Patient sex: M
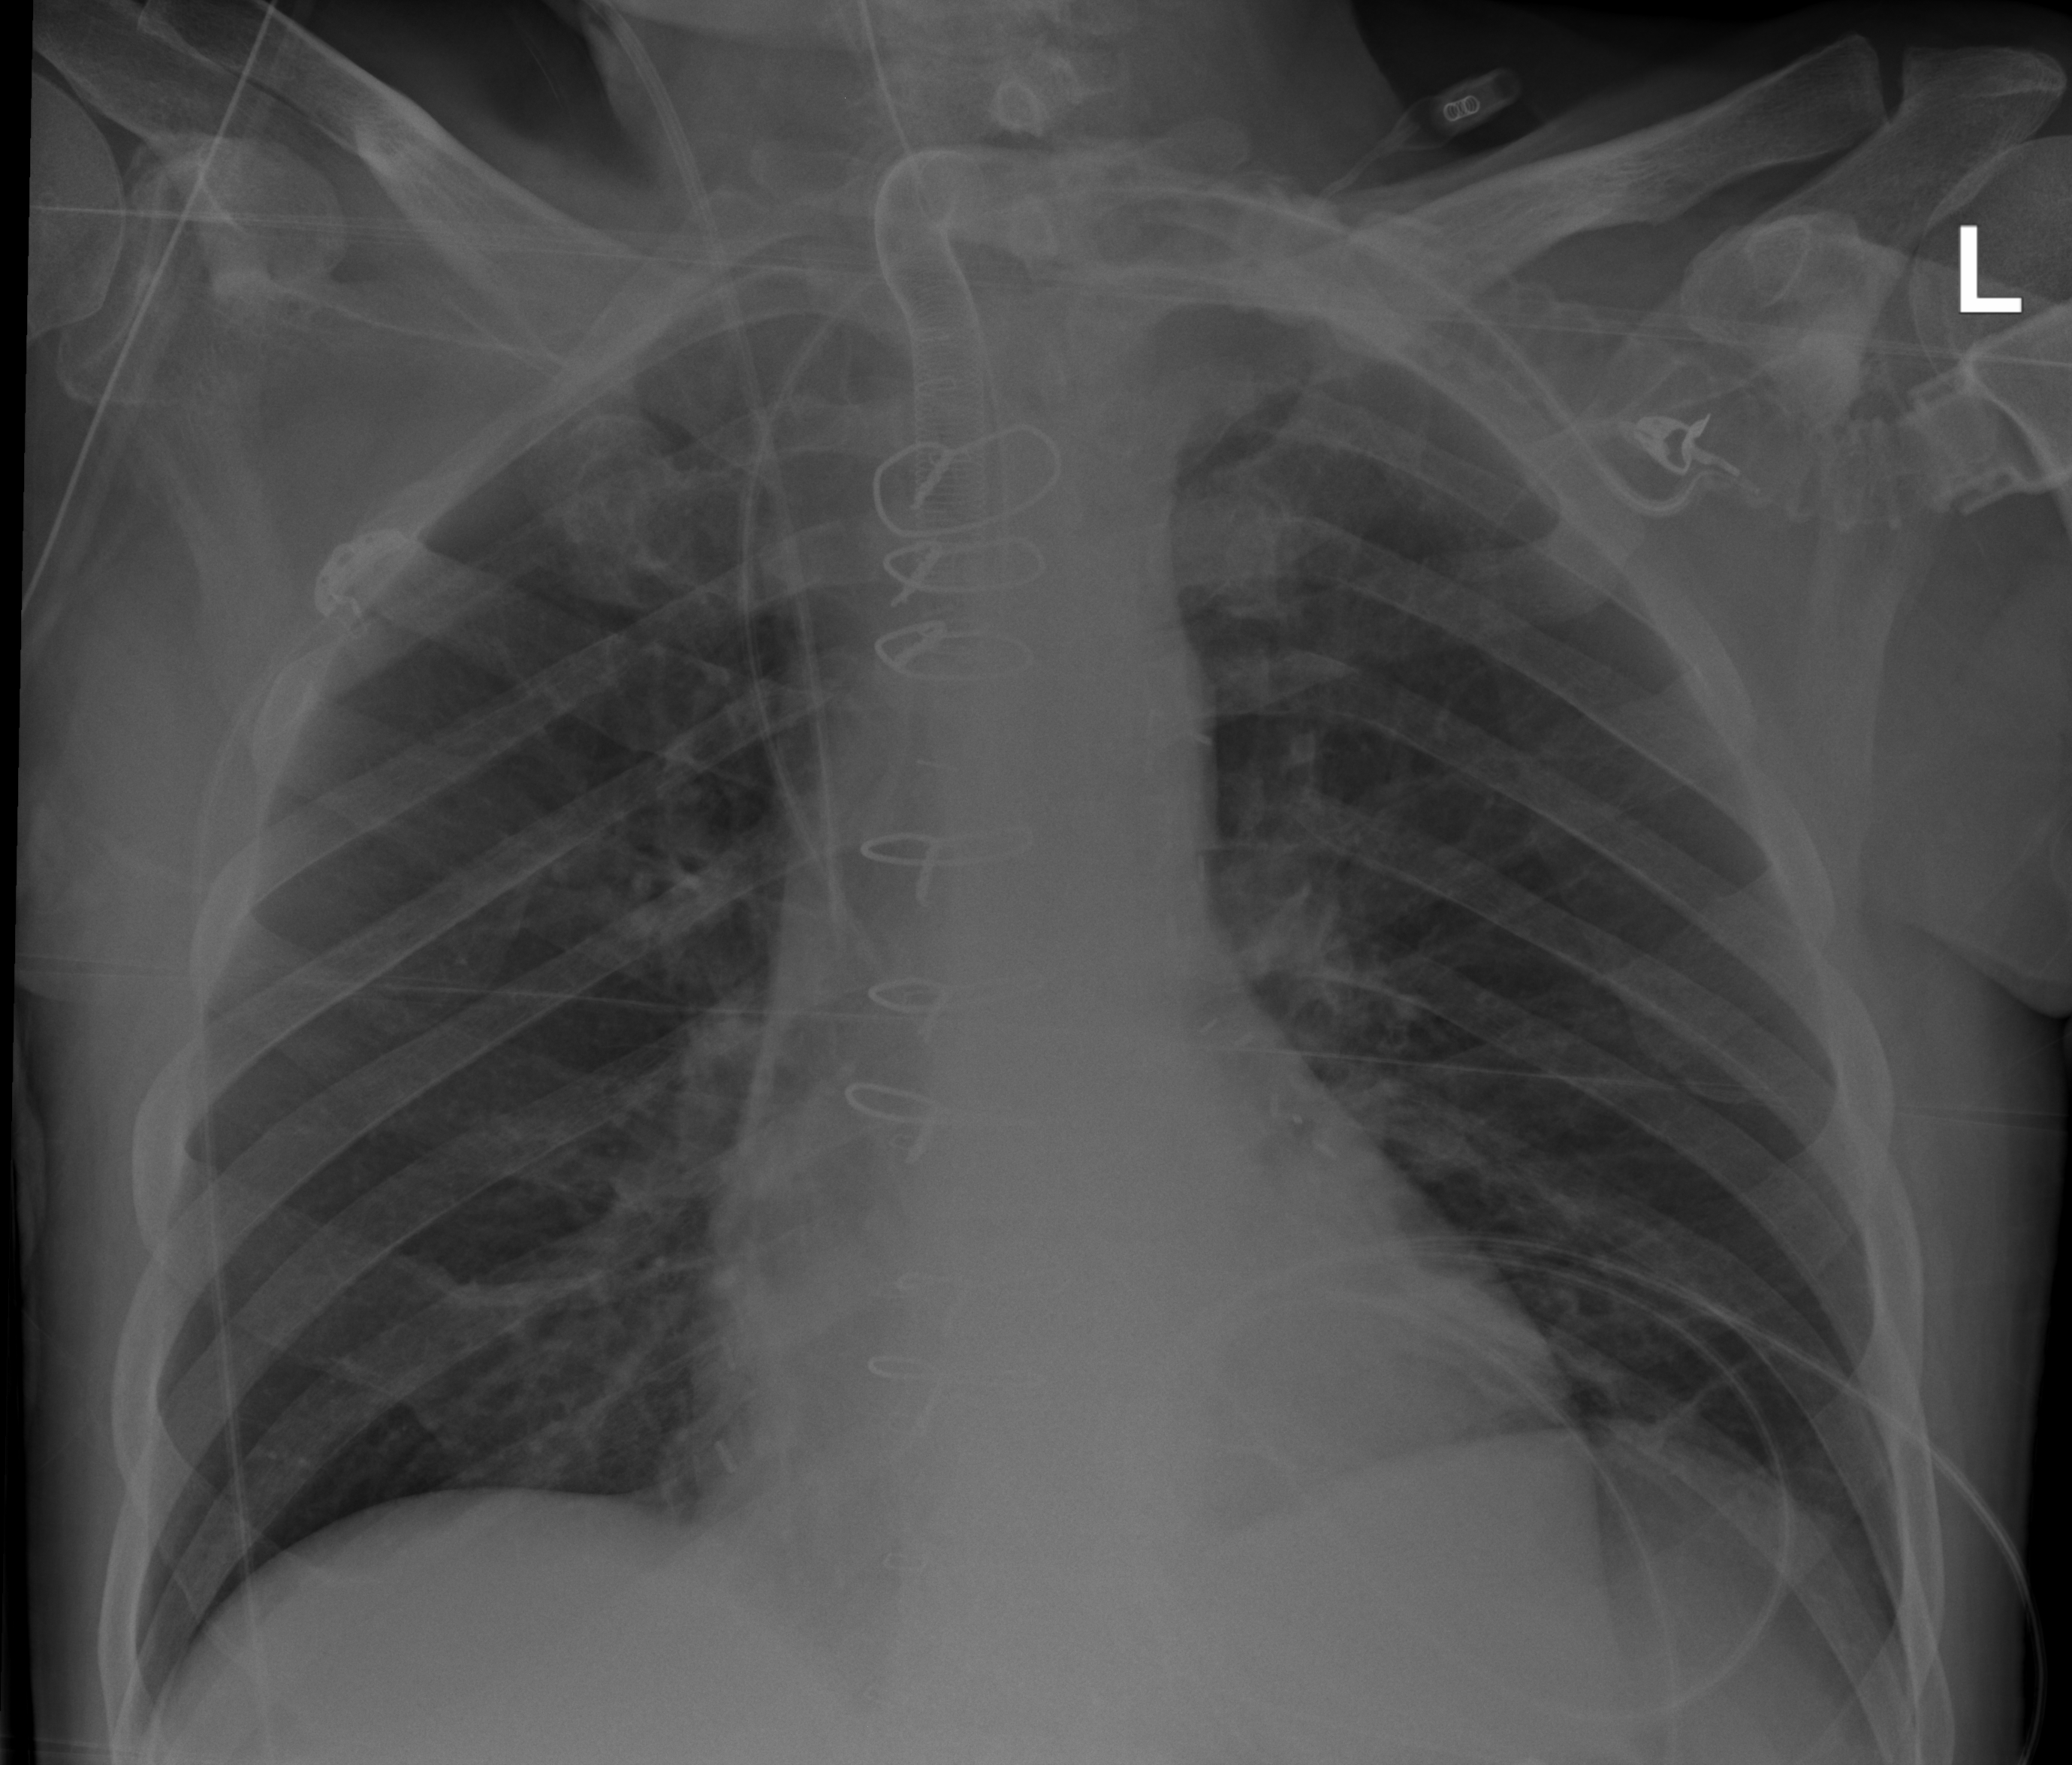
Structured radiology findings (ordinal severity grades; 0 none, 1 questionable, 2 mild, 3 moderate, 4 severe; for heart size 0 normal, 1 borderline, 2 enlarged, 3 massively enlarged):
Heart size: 1
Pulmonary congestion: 0
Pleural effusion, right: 0
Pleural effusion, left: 0
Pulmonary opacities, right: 1
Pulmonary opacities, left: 0
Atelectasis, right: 2
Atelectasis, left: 0